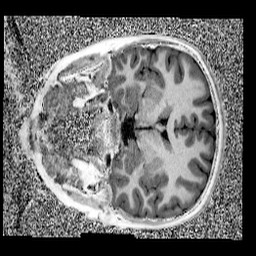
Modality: UNIT1
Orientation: coronal
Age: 11
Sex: female
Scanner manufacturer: siemens
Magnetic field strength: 3 T
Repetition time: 4 s
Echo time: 0.00299 s